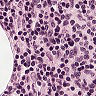
Metastatic tissue present: no